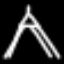
Label: The Eiffel Tower